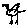
Label: bird